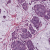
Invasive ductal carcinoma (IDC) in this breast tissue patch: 1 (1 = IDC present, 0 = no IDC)